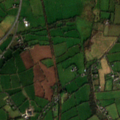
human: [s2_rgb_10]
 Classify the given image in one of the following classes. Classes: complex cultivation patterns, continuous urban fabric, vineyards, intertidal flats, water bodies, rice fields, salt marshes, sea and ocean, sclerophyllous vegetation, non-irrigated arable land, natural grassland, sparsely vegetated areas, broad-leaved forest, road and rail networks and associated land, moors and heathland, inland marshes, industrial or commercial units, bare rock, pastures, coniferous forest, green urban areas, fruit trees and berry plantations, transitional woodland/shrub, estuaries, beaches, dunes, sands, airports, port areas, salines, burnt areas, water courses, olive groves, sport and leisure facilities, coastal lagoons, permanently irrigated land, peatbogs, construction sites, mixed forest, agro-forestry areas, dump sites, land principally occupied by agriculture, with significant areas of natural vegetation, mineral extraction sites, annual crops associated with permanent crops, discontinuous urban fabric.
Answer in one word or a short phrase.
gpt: pastures